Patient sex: M
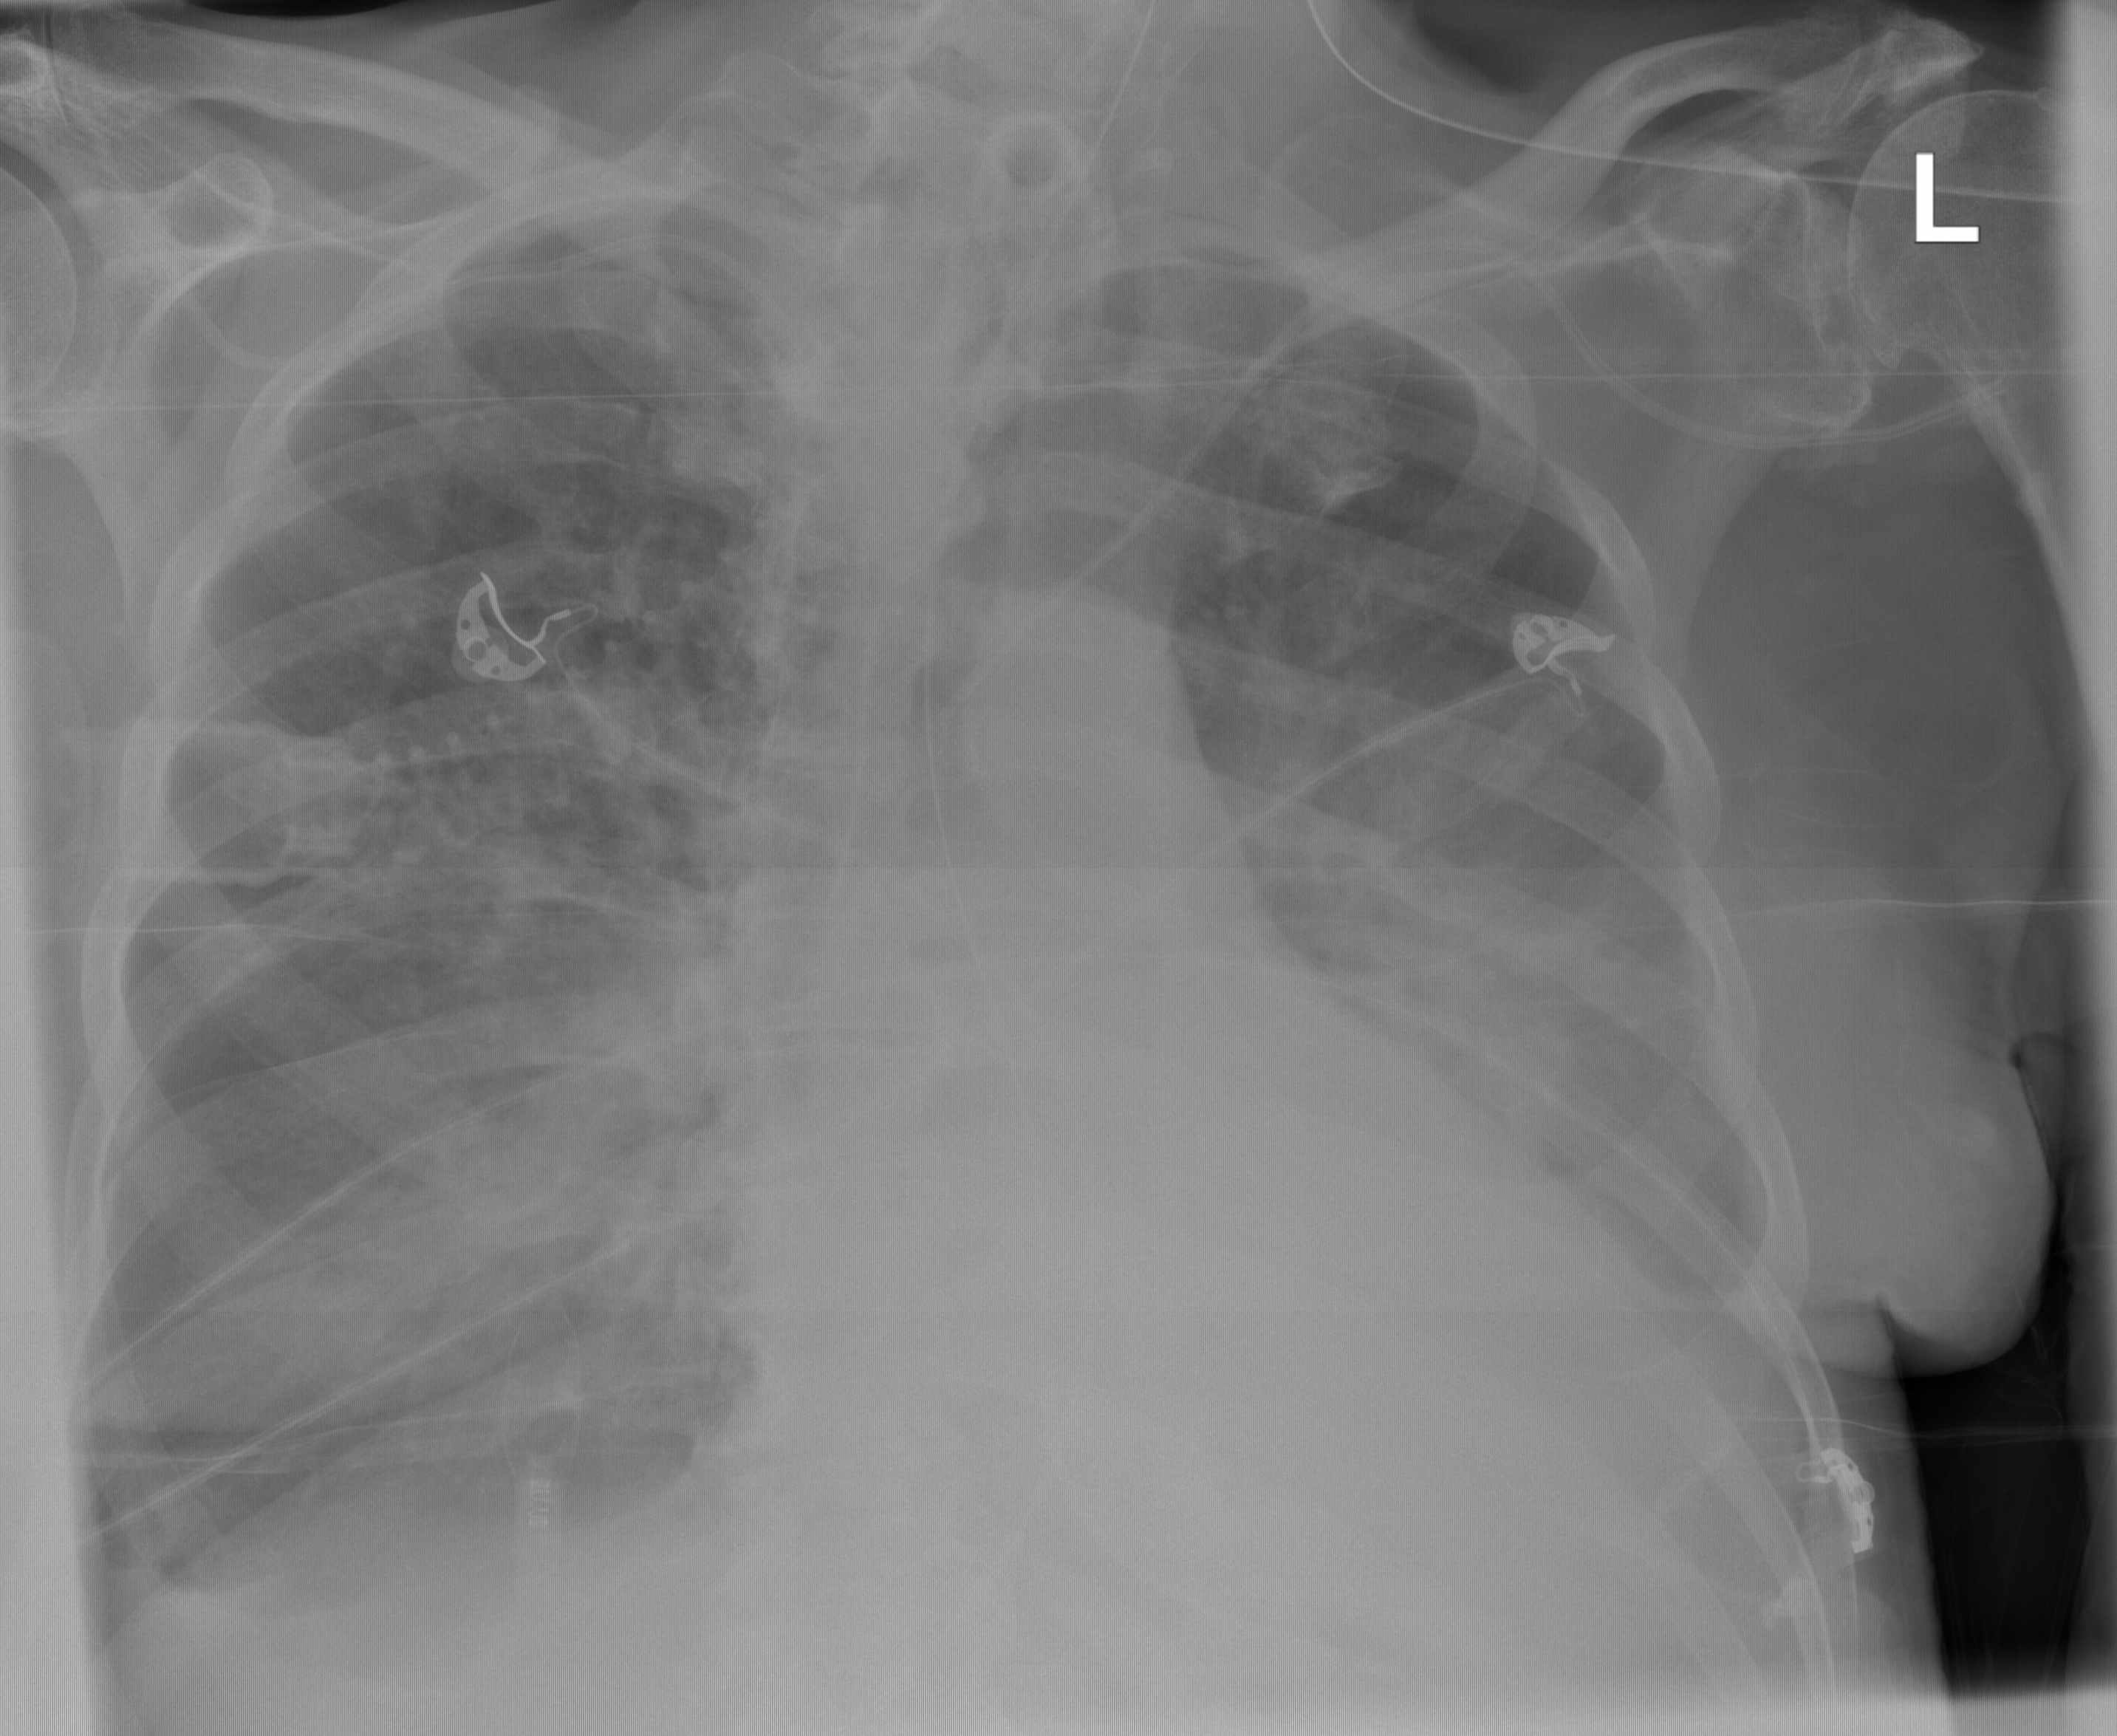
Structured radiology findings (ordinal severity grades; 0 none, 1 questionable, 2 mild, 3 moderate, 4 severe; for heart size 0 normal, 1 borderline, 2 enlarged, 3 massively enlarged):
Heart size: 2
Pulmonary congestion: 2
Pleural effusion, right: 0
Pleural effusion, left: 3
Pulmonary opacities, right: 2
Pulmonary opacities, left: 2
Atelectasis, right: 0
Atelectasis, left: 2